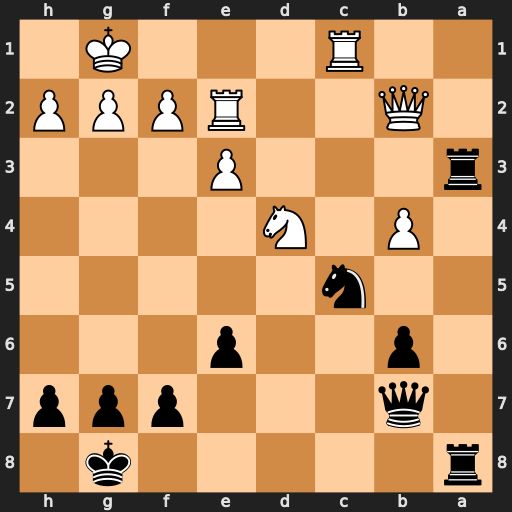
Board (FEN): r5k1/1q3ppp/1p2p3/2n5/1P1N4/r3P3/1Q2RPPP/2R3K1
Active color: b
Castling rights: -
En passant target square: -
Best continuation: Nd3 Qxa3 Rxa3